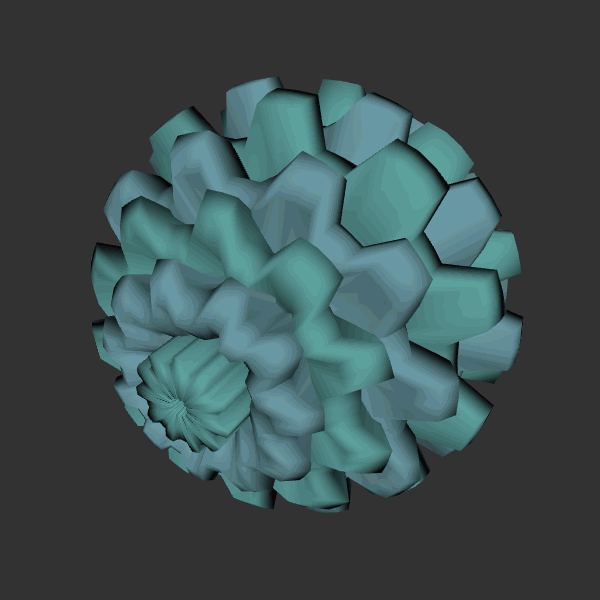
Background: dark